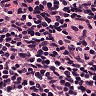
Metastatic tissue present: no